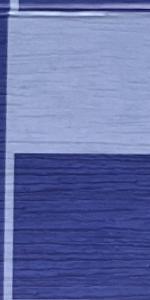
Label: Empty